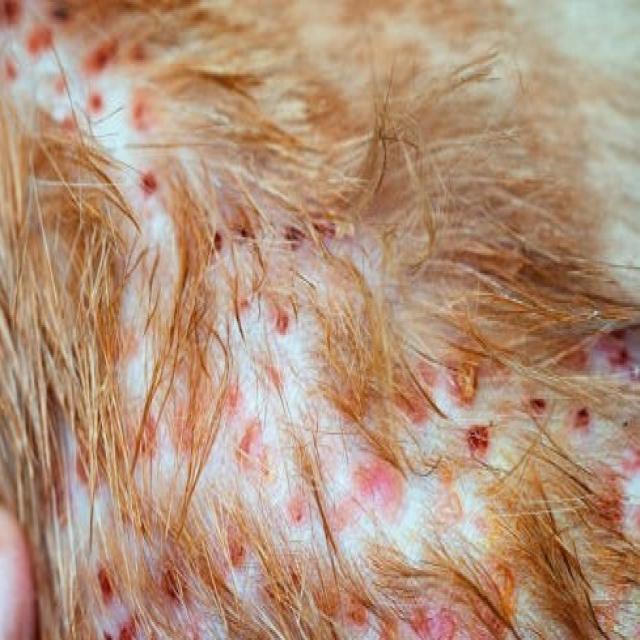
Canine fungal skin infection — characterized by alopecia, scaling, crusting, and circular lesions. Common agents include Malassezia and Candida species.